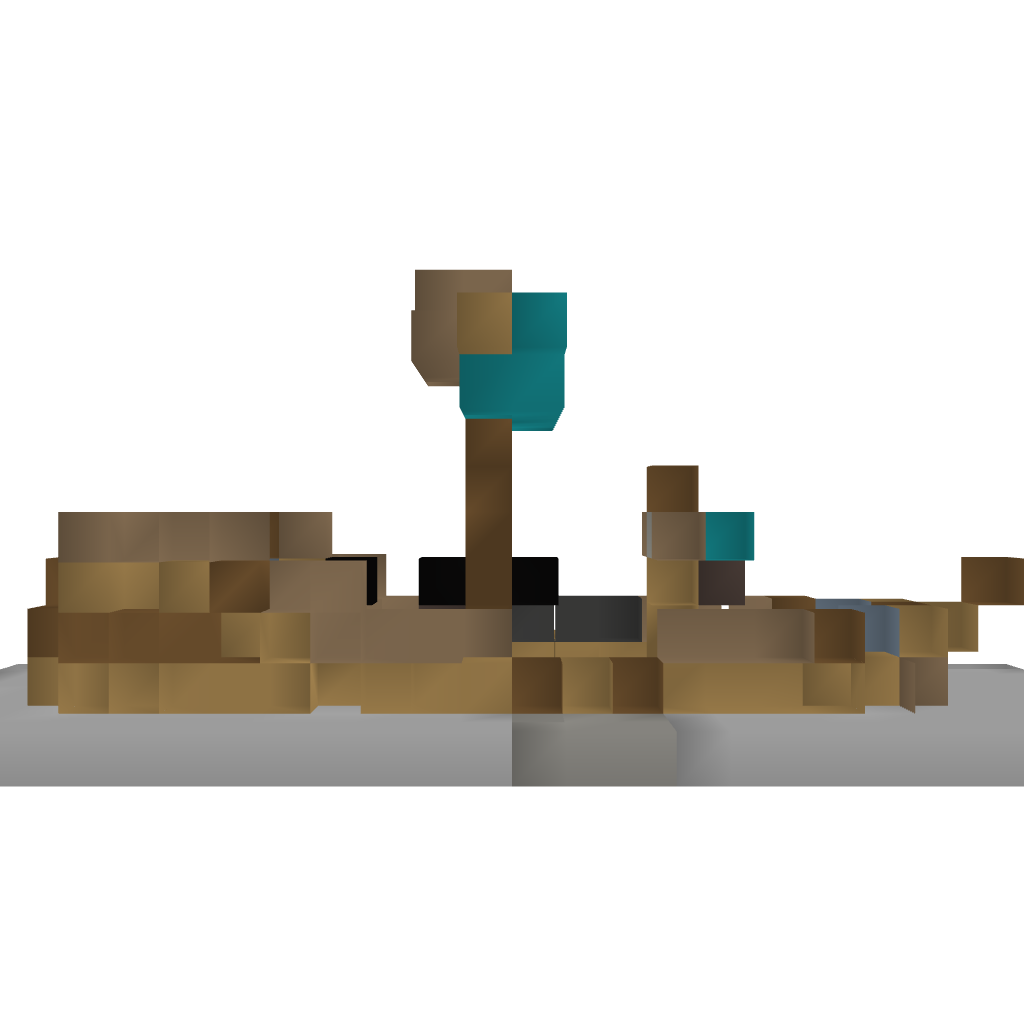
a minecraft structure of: Small Ship